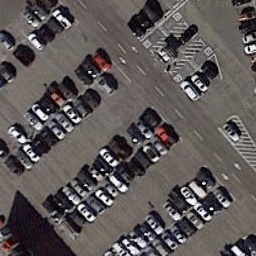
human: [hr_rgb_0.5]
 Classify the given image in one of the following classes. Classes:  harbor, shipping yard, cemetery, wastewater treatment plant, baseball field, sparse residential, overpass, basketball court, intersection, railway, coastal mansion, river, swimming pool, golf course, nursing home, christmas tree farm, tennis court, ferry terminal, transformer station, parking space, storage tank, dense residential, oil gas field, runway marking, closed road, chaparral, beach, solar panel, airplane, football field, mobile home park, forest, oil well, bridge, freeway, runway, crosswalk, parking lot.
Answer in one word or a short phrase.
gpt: parking lot